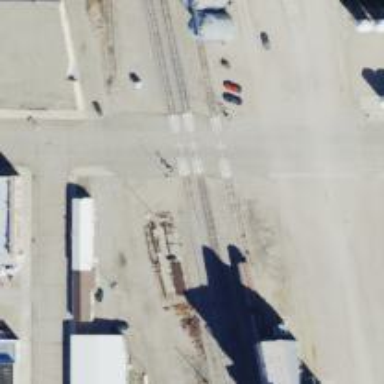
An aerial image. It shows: Level crossing along the railway.